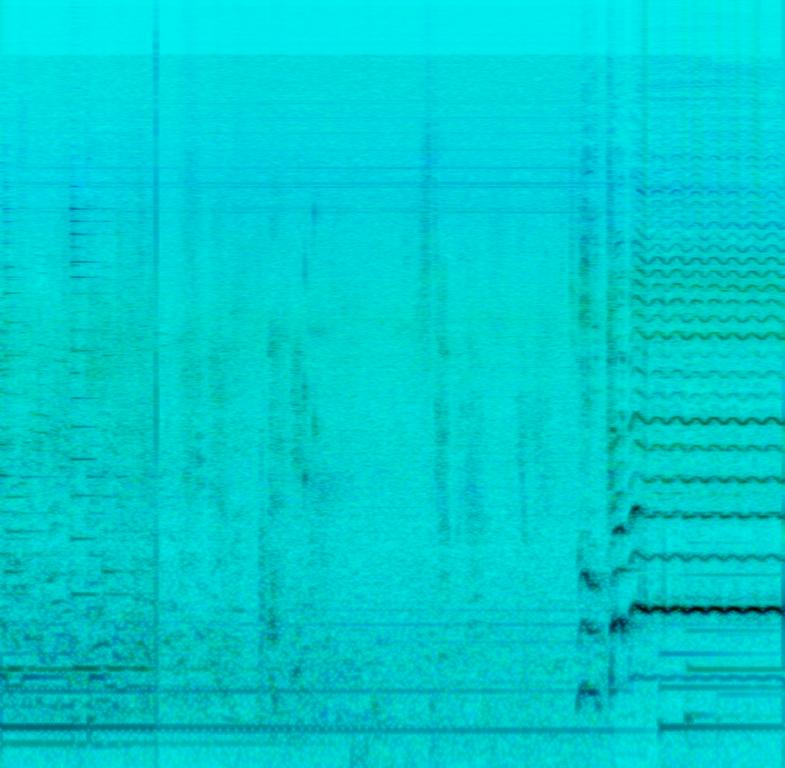
This is the live performance of a flamenco music piece. There is a male vocalist singing passionately in the Spanish language. An acoustic guitar strums a characteristic flamenco tune. Sounds of the crowd cheering can be heard in the background. The atmosphere is vibrant.